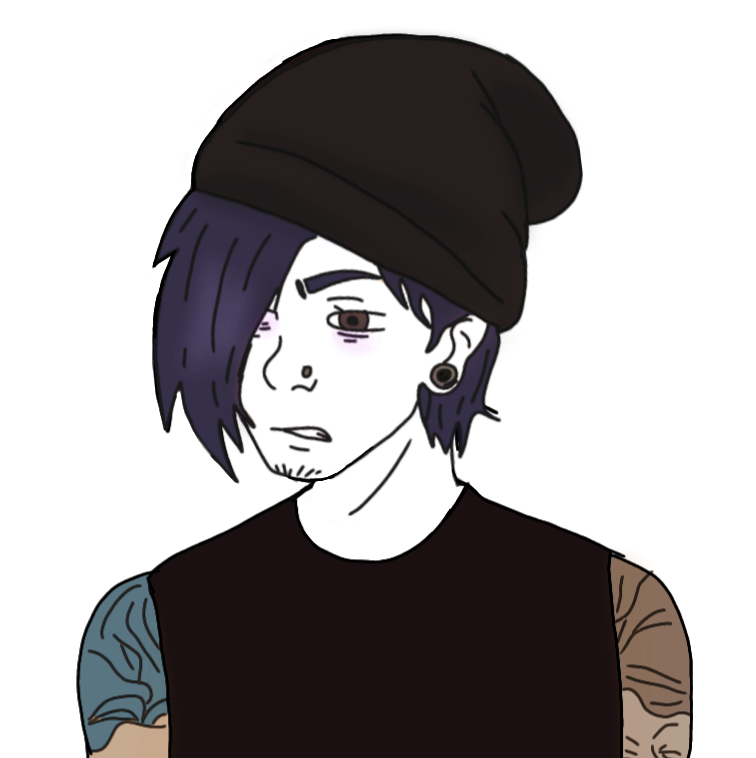
Label: 5_Doomer